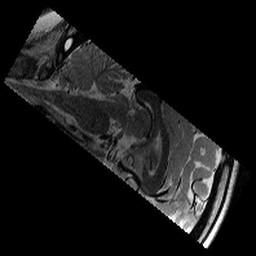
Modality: T2w
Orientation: sagittal
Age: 9
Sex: female
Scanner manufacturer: siemens
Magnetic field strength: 3 T
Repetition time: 9.23 s
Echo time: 0.067 s